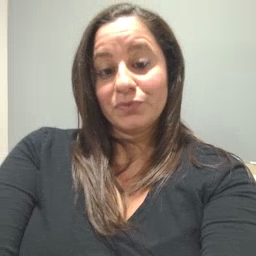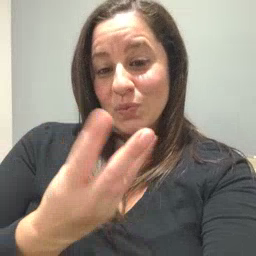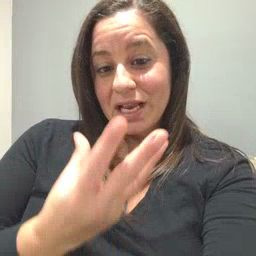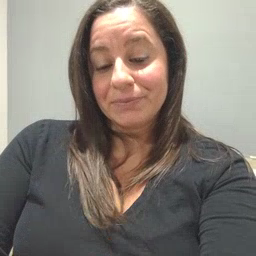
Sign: wet